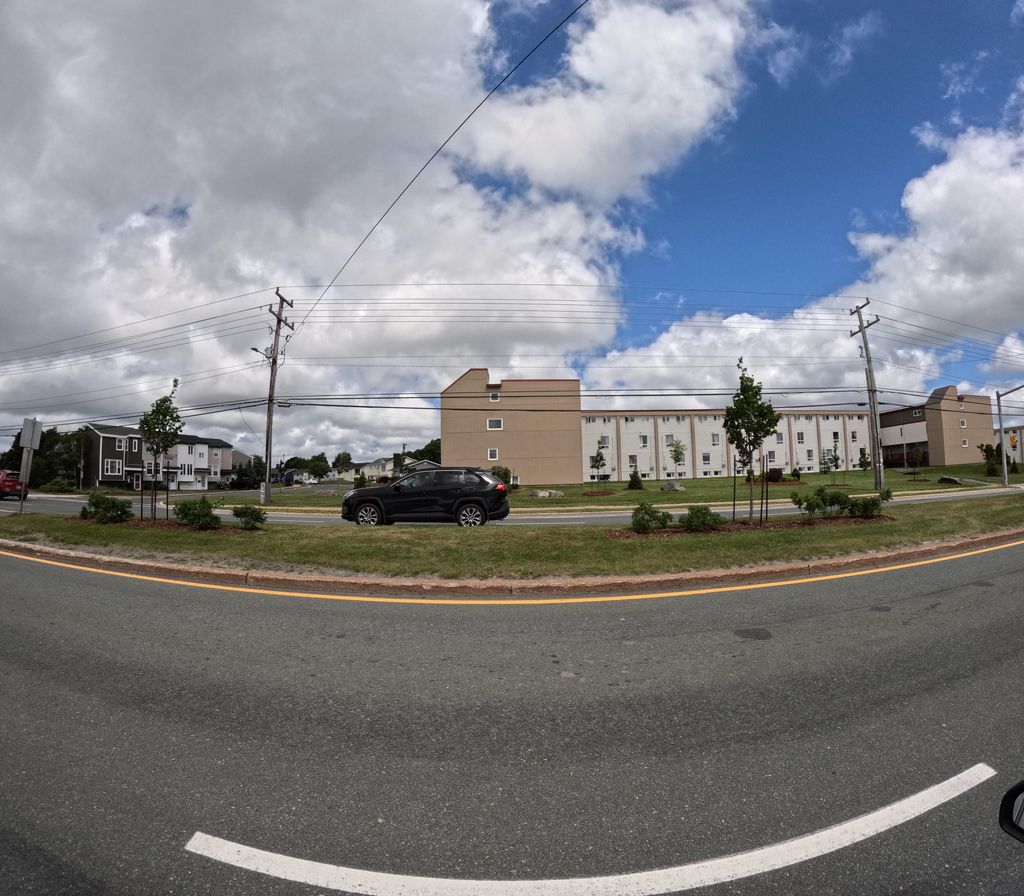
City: st_johns